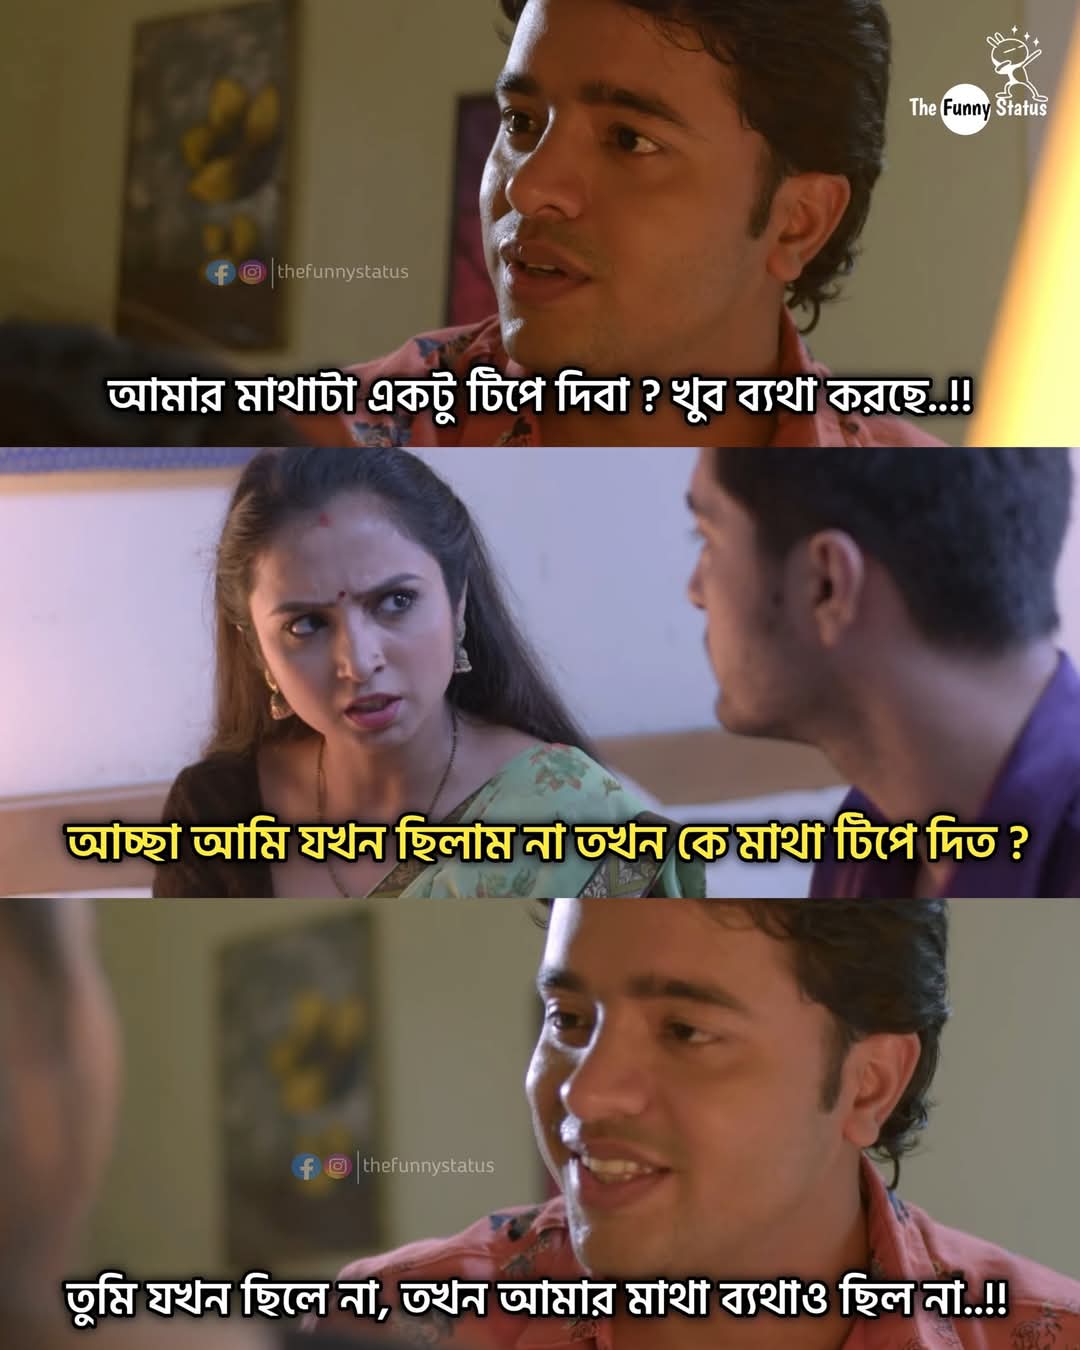
Text: আমার মাথাটা একটু টিপে দিবা? খুব ব্যথা করছে..!!
আচ্ছা আমি যখন ছিলাম না তখন কে মাথা টিপে দিত?
তুমি যখন ছিলে না, তখন আমার মাথা ব্যথাও ছিল না..!!
Label: Hate
Hate category: Personal Offence
Targeted group: Individual